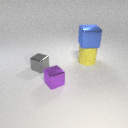
large yellow rubber cylinder to the right of small purple metal cube